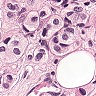
Metastatic tissue present: yes